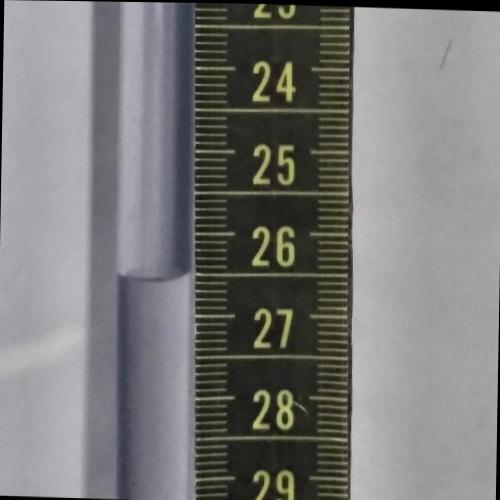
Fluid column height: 26.5 cm